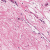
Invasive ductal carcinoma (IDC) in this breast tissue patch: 0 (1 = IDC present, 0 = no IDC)